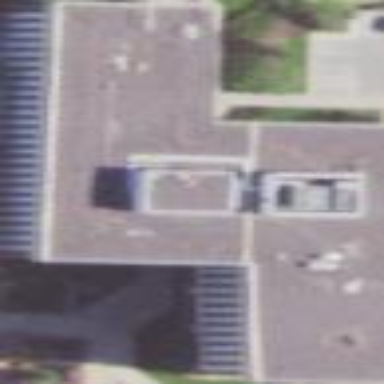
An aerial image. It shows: Office building.